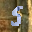
Label: 5